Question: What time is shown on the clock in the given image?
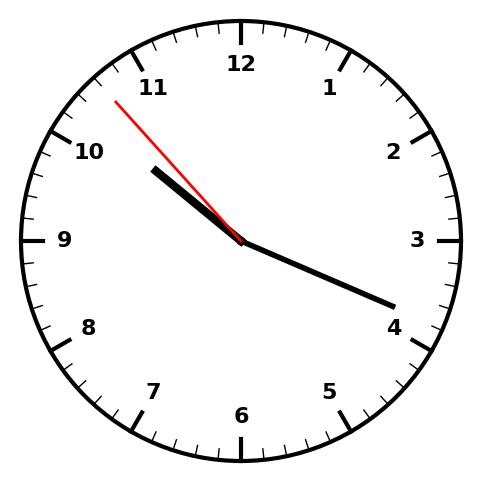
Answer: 10:18:53